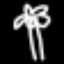
Label: palm tree